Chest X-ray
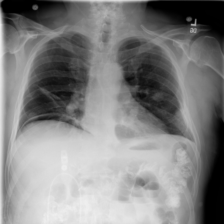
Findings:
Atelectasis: positive
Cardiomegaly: negative
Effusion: negative
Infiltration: negative
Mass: negative
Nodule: positive
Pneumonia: negative
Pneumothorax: negative
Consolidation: negative
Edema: negative
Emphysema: negative
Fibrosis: negative
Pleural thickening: negative
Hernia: negative